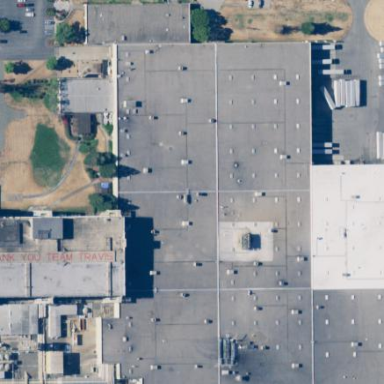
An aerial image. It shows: Commercial building.